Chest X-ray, PA view. Patient: 60 years old, sex F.
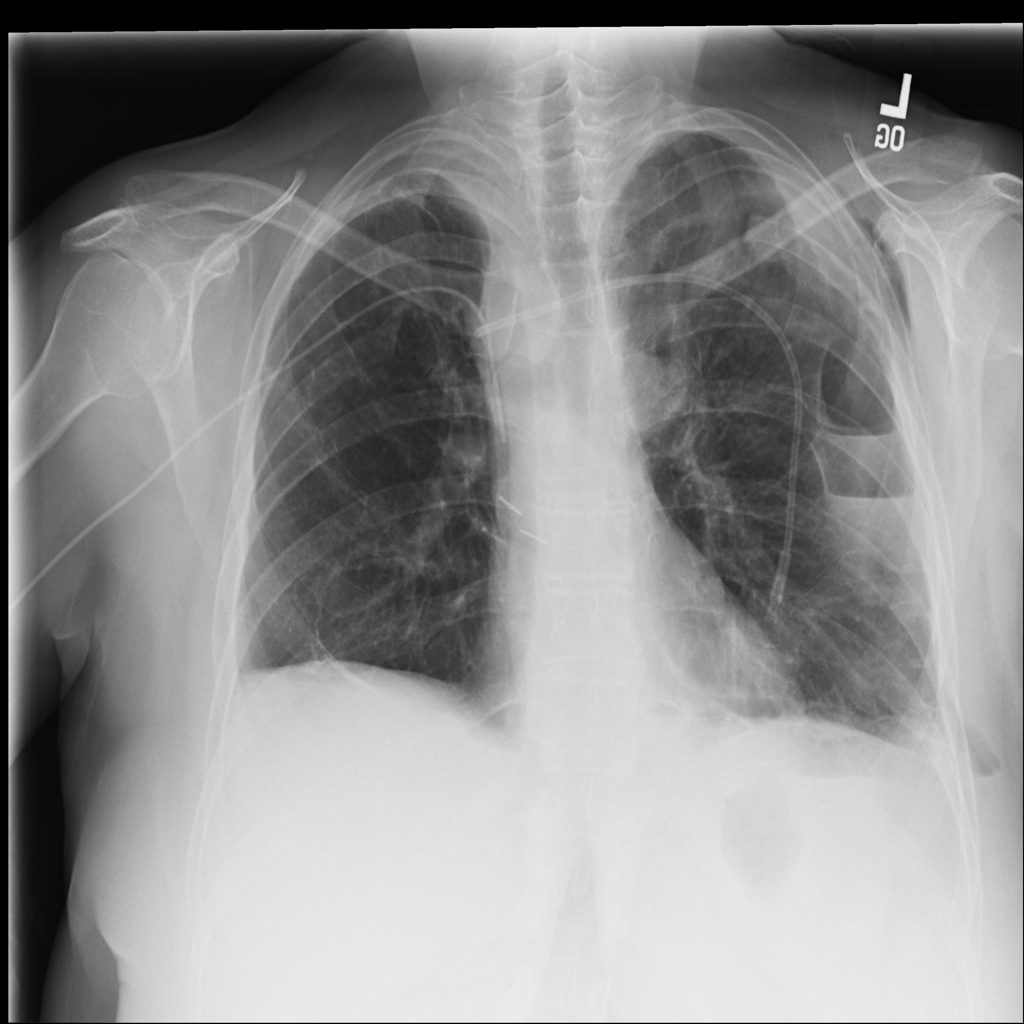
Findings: Atelectasis, Effusion, Emphysema, Pleural_Thickening